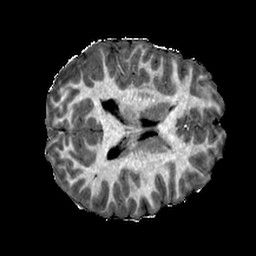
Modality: T1w
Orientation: axial
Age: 5
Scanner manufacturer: siemens
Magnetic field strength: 3 T
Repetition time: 2.4 s
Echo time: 0.00224 s